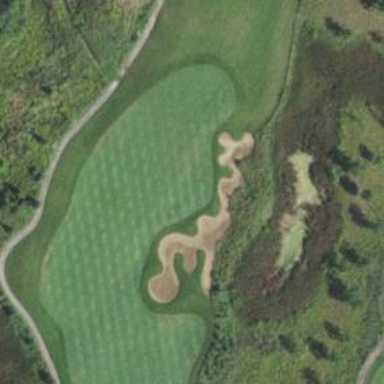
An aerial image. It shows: Golf bunker filled with natural sand.